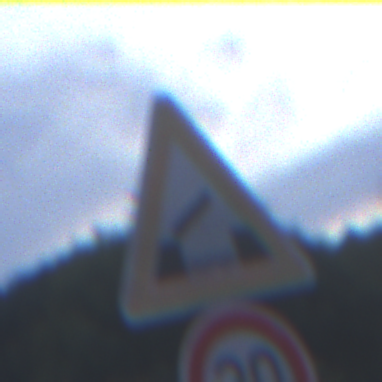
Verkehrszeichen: BeweglicheBruecke
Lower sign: Geschwindigkeit30
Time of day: SunriseSunset
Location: Outdoor (Suburban)
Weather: PartlyCloudy
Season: NotSpecified
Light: Natural